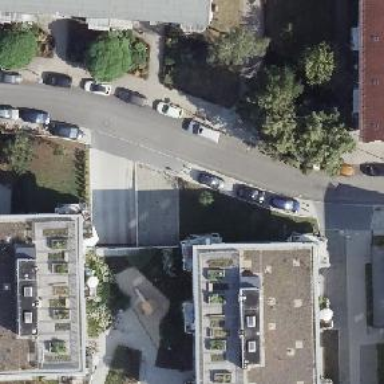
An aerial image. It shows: Residential road with asphalt surface and sidewalk on the left. There is parallel parking on the left side with half on the kerb.